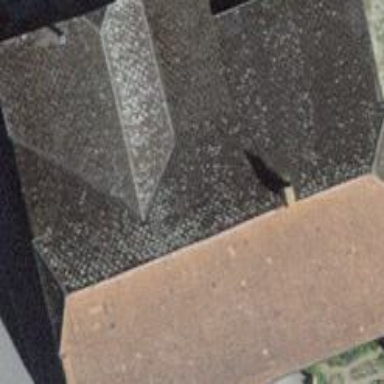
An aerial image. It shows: Farm building with half-hipped roof shape.